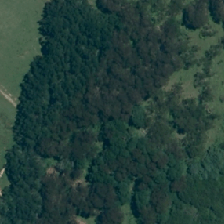
Land cover: indigenous_forest